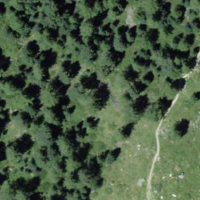
EUNIS habitat code: 31
Species observed at this site:
Ajuga pyramidalis
Achillea millefolium
Campanula barbata